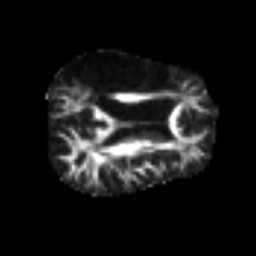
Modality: FA
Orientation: axial
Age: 54
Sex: male
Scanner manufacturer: siemens
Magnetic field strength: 3 T
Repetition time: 4.4 s
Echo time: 0.1 s